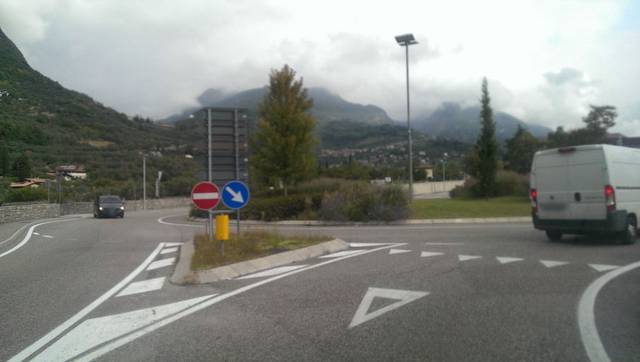
Region: Italy
Coordinates: 45.899, 10.838